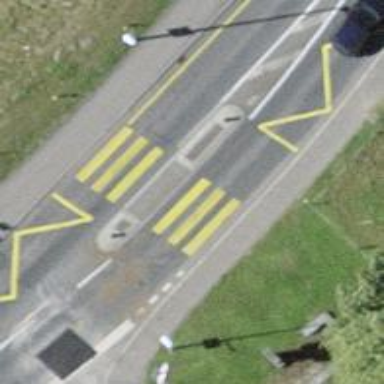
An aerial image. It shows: Kerb serving as barrier.